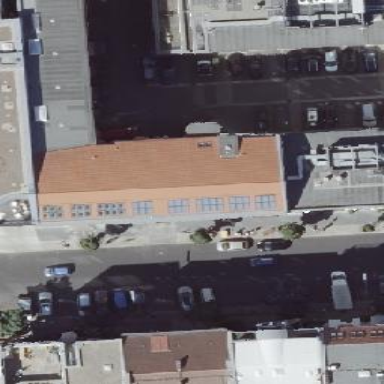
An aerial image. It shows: Gabled red-roofed apartment building.